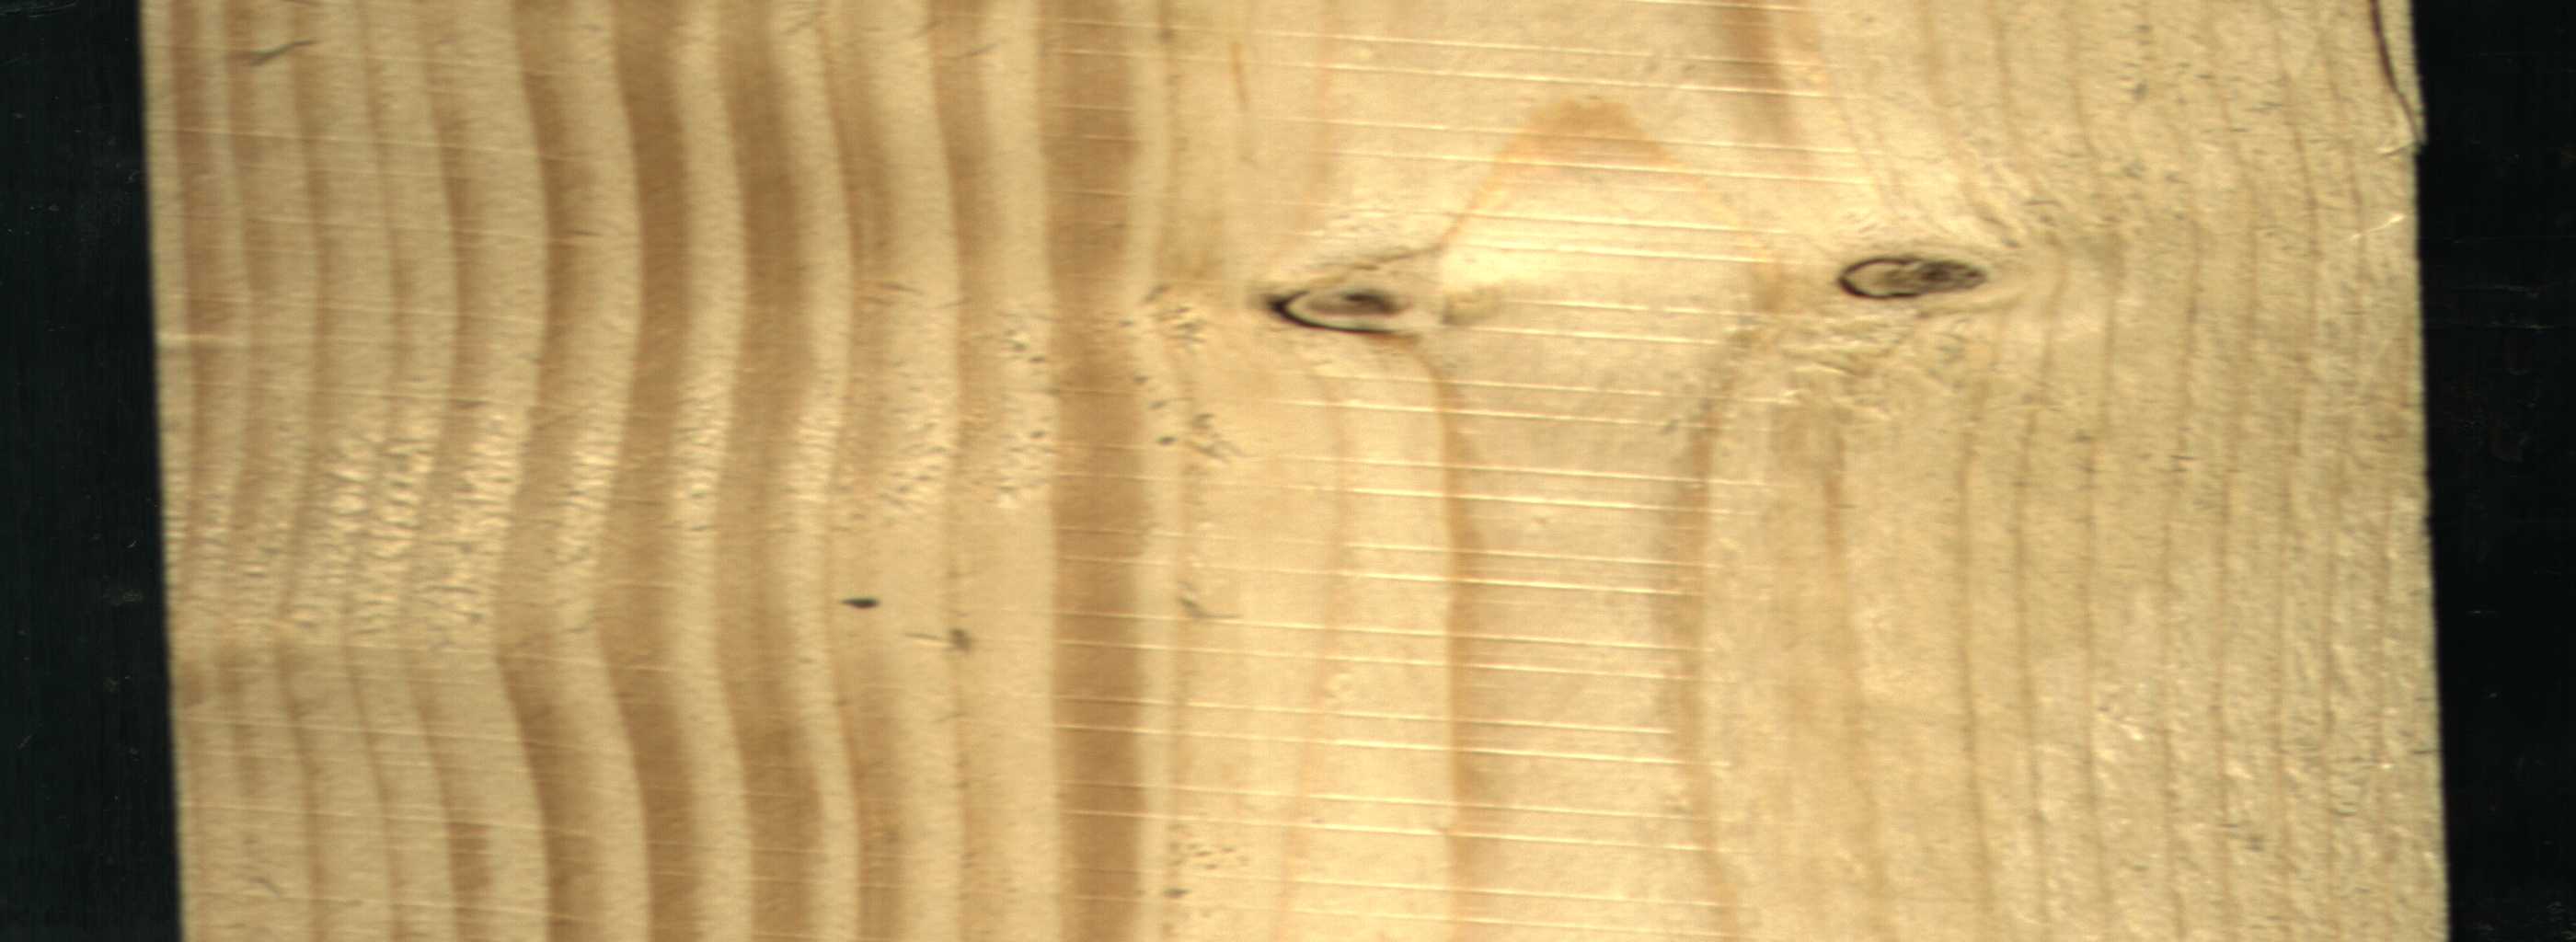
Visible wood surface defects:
Quartzity
Live_Knot
Live_Knot